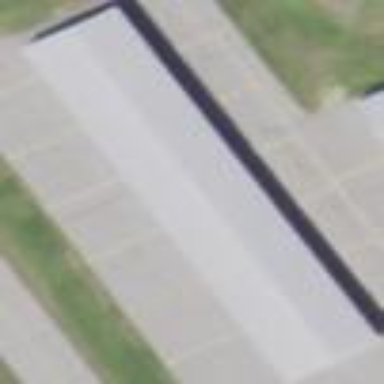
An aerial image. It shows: Hangar building.